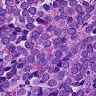
Metastatic tissue present: yes